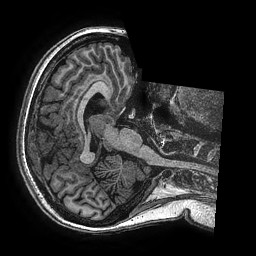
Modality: T1w
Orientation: axial
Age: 17
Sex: female
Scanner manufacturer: ge
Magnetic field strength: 3 T
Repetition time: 0.00766 s
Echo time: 0.003476 s